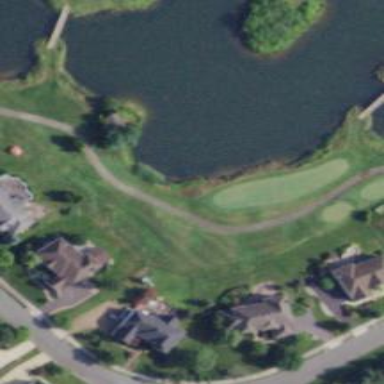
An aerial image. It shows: Path for both roads and golfers.